Interaction volume radius: 5 \u00c5
Interaction volume height: 20 \u00c5
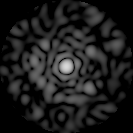
Disorder parameter: 0.8389